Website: bh-photo
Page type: delivery-shipping
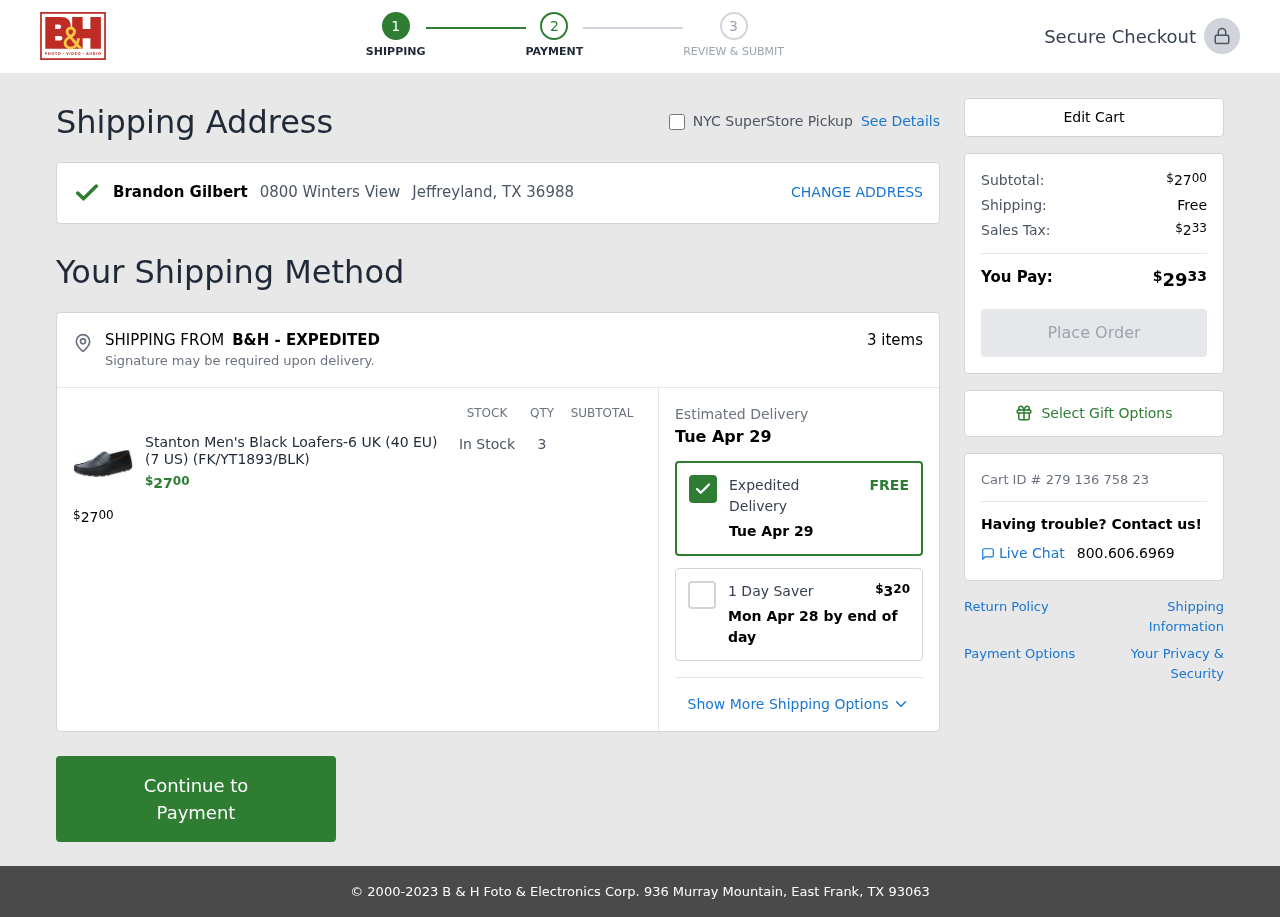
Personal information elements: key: PII_CITY_STATE_ZIP
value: Jeffreyland, TX 36988
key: PII_FULLNAME
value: Brandon Gilbert
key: PII_STREET
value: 0800 Winters View
Product elements: key: PRODUCT1_NAME
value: Stanton Men's Black Loafers-6 UK (40 EU) (7 US) (FK/YT1893/BLK)
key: PRODUCT1_PRICE
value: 27
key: PRODUCT1_QUANTITY
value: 3
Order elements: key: ORDER_NUM_ITEMS
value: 3 items
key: ORDER_SUBTOTAL
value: $2700
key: ORDER_DELIVERY_DATE
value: Tue Apr 29
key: ORDER_SHIPPING_COST_ALT
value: $320
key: ORDER_SHIPPING_DATE
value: Mon Apr 28 by end of day
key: ORDER_SHIPPING_COST
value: Free
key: ORDER_TAX
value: $233
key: ORDER_TOTAL
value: $2933
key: ORDER_ID
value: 279 136 758 23